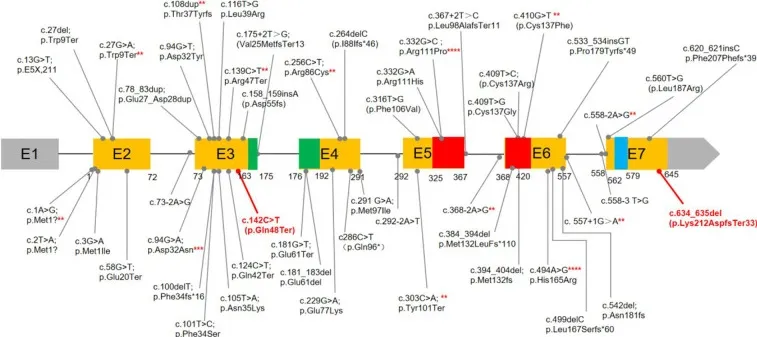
The variants in CSNK2B DNA sequence. 65 children with POBINDS caused by CSNK2B variants have been reported, with various mutation types, including missense, nonsense, splice site, start loss, frameshift, and in-frame duplication mutations. Our cases had two de novel variants. c.634_635del was a mosaic variant, c.142C > T was a nonsense mutation.
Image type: chart (chart)